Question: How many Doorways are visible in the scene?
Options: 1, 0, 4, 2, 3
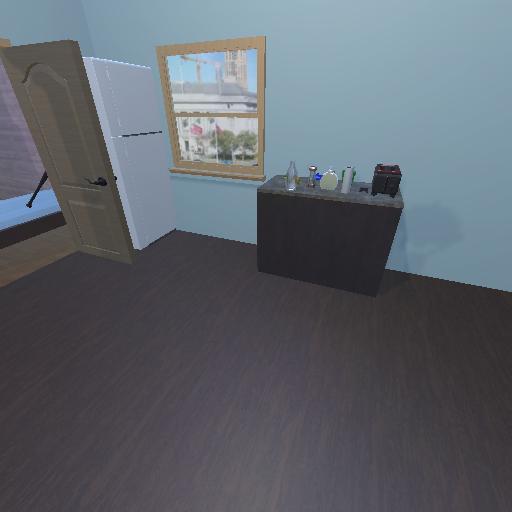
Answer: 1